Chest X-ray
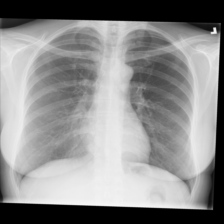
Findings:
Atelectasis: negative
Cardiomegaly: negative
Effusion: negative
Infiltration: negative
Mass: negative
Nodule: negative
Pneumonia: negative
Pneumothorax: negative
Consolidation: negative
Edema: negative
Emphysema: negative
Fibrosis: negative
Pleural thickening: negative
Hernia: negative